Interaction volume radius: 10 \u00c5
Interaction volume height: 30 \u00c5
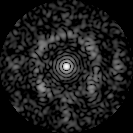
Disorder parameter: 0.7255